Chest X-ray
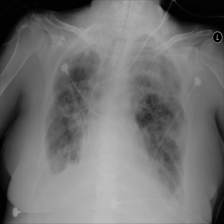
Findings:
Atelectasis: negative
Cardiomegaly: negative
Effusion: negative
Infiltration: negative
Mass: negative
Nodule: negative
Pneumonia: negative
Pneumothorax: negative
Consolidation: negative
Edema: negative
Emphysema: negative
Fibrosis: negative
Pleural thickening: positive
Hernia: negative